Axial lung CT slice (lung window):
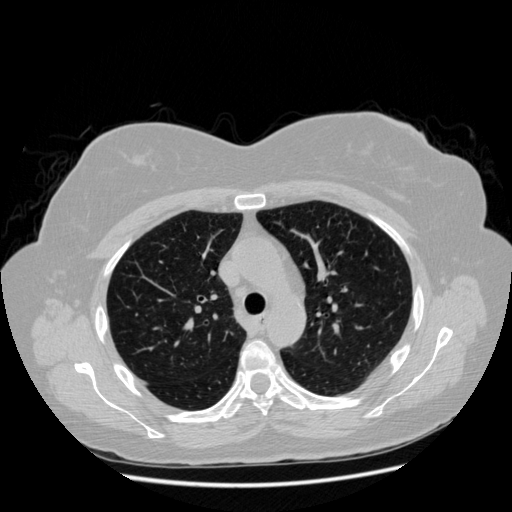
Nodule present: no